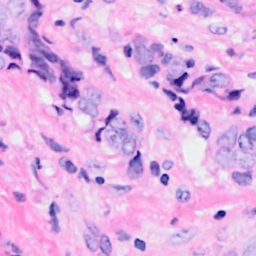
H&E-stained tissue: Breast